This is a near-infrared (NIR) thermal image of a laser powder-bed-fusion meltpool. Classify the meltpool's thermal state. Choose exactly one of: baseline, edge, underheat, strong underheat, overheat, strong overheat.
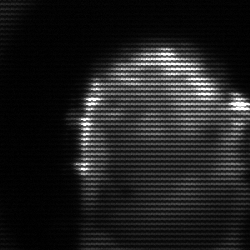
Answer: baseline